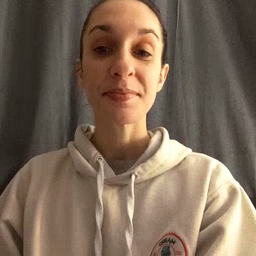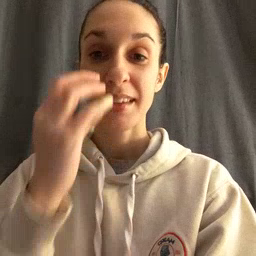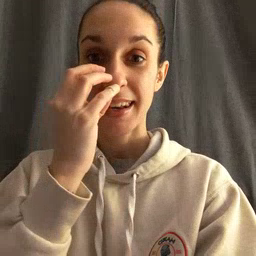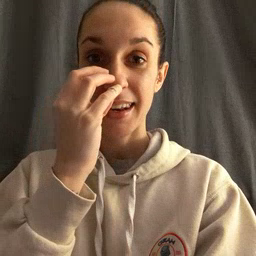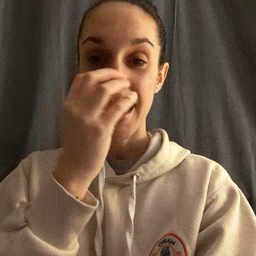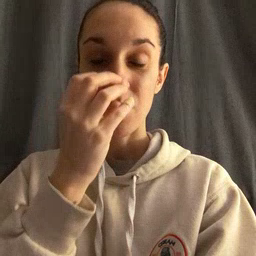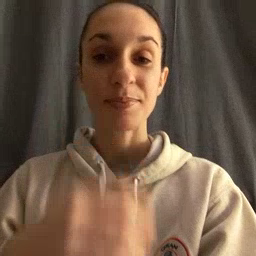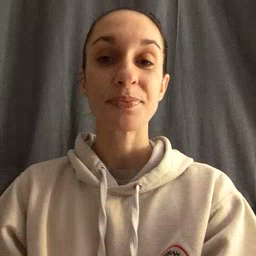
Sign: owl